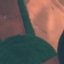
Land use / land cover: AnnualCrop